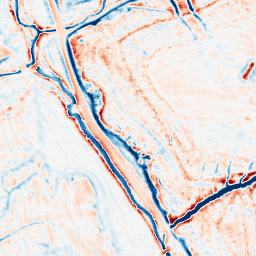
Category: edge_preserving
Decomposition family: bilateral
Decomposition parameters: d: 15
sigma_color: 50
sigma_space: 100
Upsampling method: fft_zeropad
Upsampling parameters: scale: 8
Upsampling scale: 8